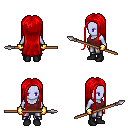
a pixel art fantasy rpg character, female body template, dark elf, purple skin, maroon pirate shirt, metal pants, red extra-long hairstyle, gold gloves, black shoes, spear, four views (front, back, left, right), 2x2 character sprite sheet, small pixel art, hard edges, no anti-aliasing